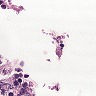
Metastatic tissue present: no